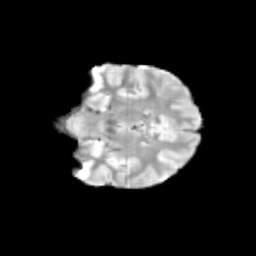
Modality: T2w
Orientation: coronal
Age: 10
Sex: female
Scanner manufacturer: siemens
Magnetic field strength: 3 T
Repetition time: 3.8 s
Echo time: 0.07 s